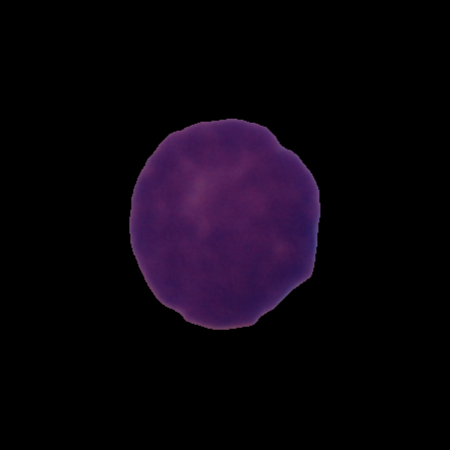
Label: cancer